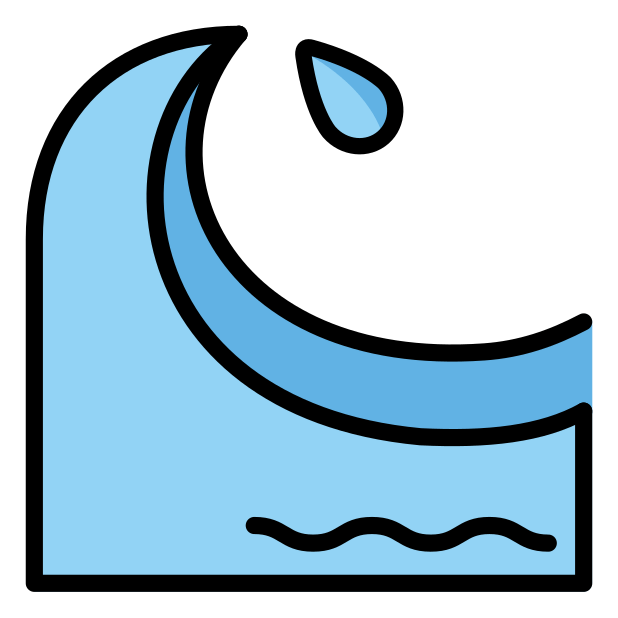
water wave